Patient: sex M, age 58
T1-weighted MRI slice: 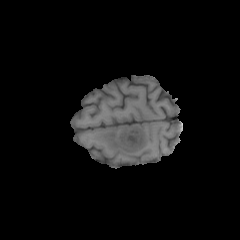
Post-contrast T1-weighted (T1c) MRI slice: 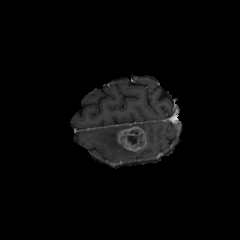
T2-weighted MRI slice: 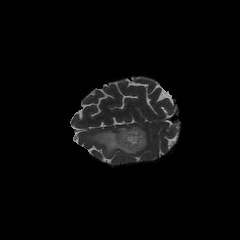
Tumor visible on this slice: yes
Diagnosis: Glioblastoma, IDH-wildtype
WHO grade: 4